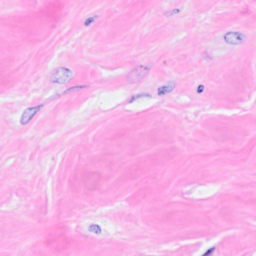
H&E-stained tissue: Breast